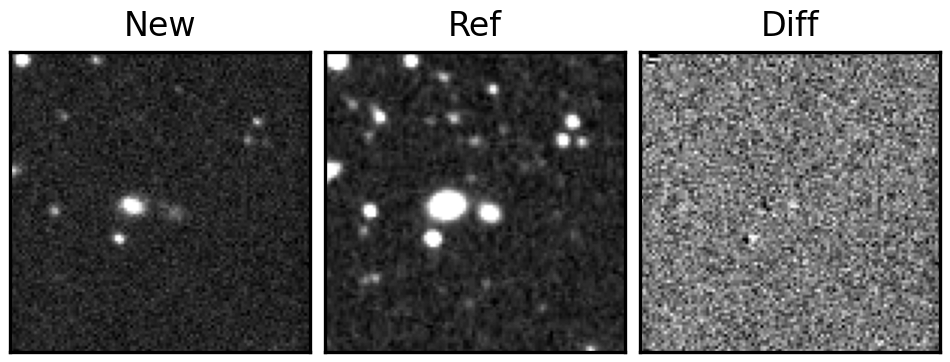
Label: real